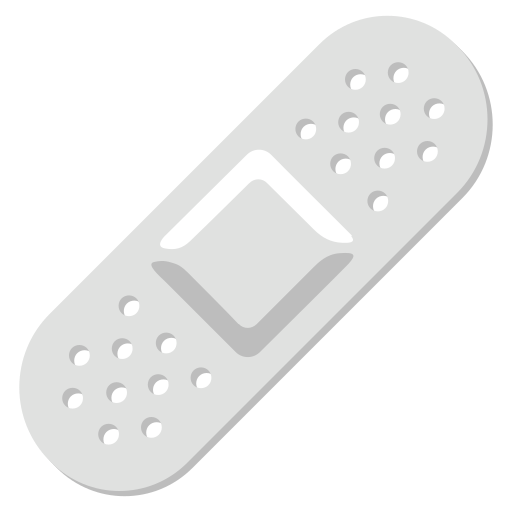
Emoji: 🩹